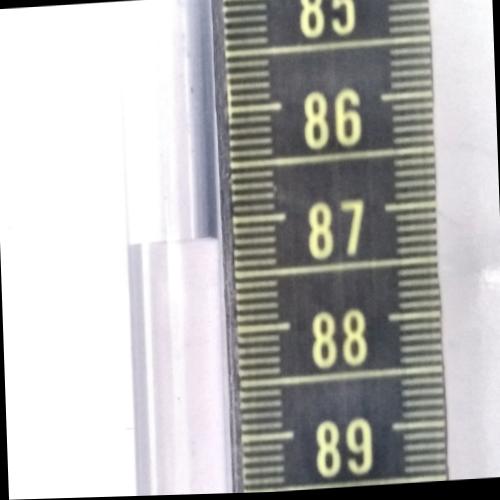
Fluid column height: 87.2 cm